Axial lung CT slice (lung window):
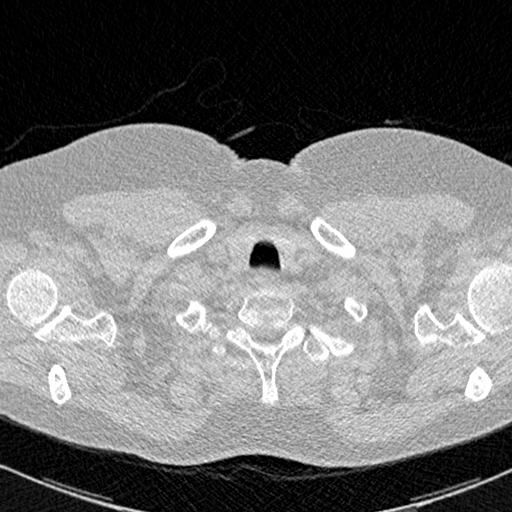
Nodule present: no